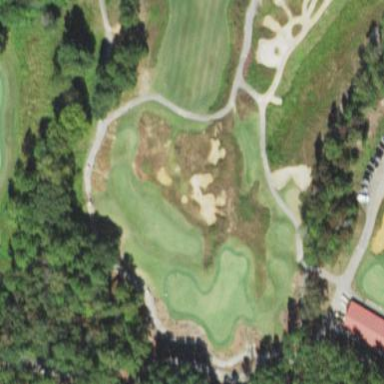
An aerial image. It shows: Rough area in golf course.